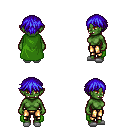
a pixel art fantasy rpg character, female body template, orc, green skin, green cape, gold greaves, blue short bangs hairstyle, white slippers, four views (front, back, left, right), 2x2 character sprite sheet, small pixel art, hard edges, no anti-aliasing